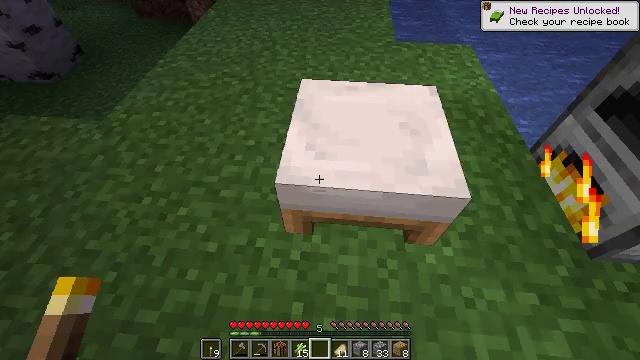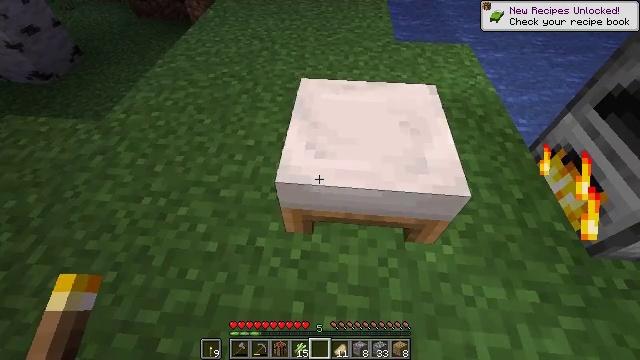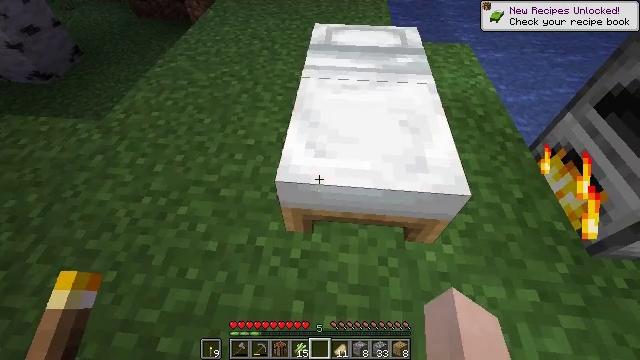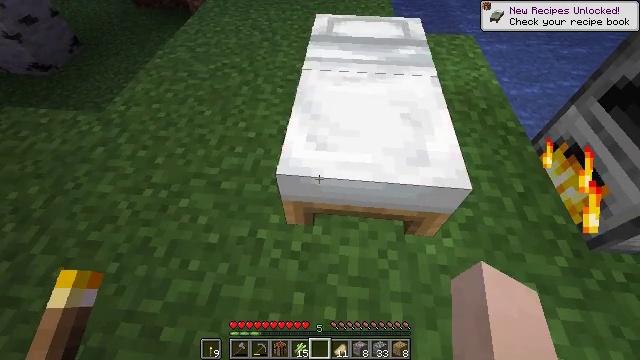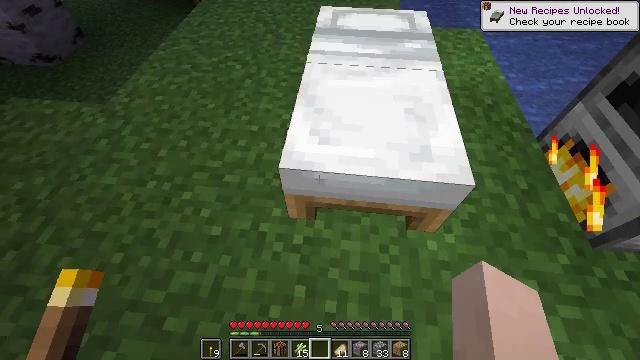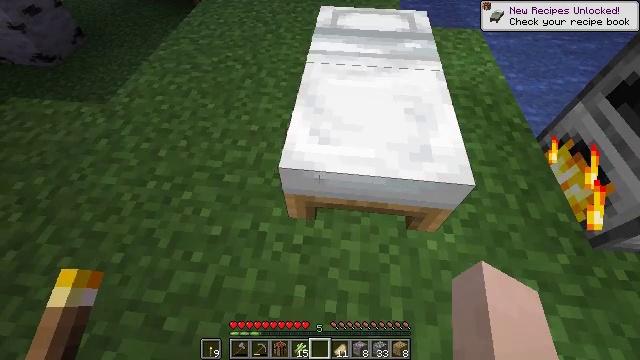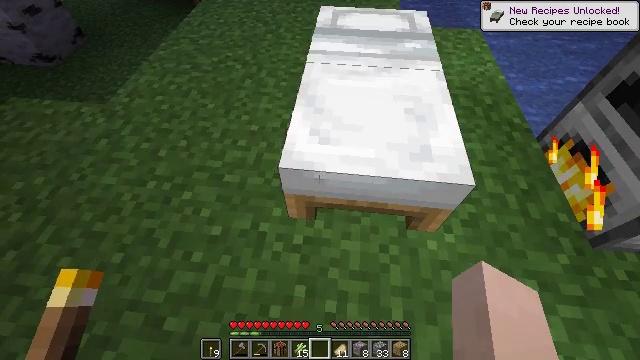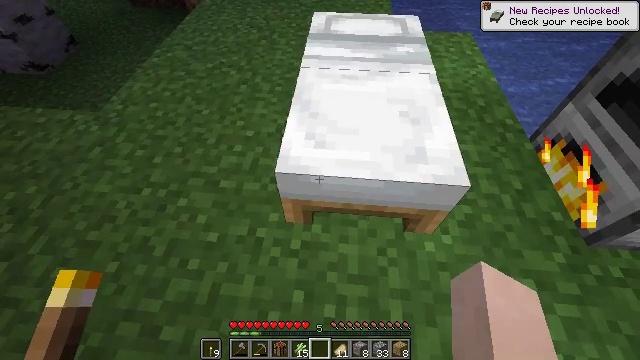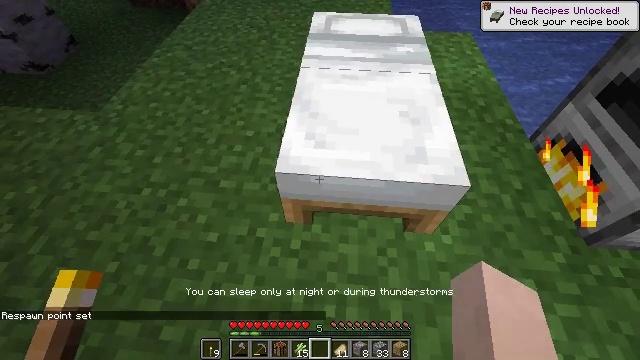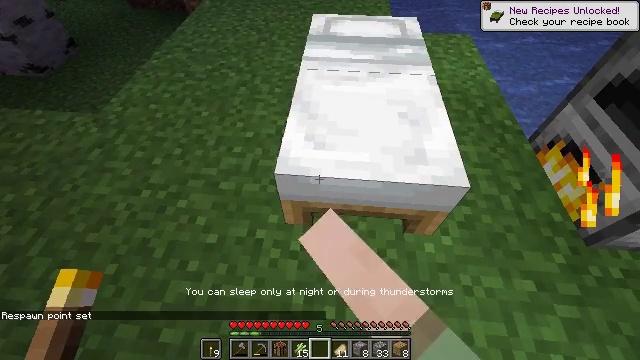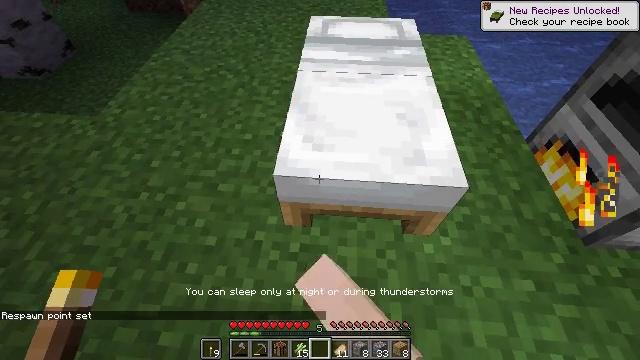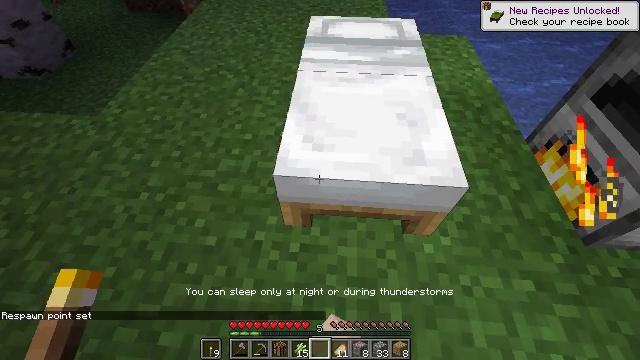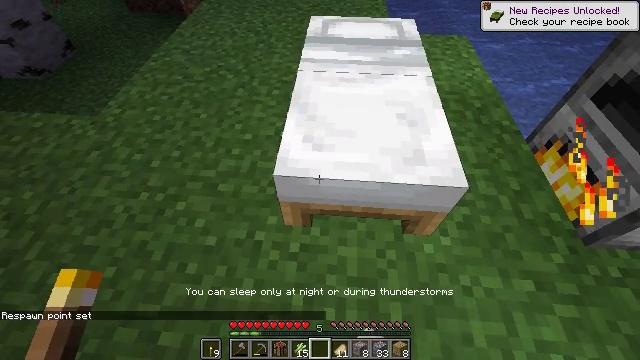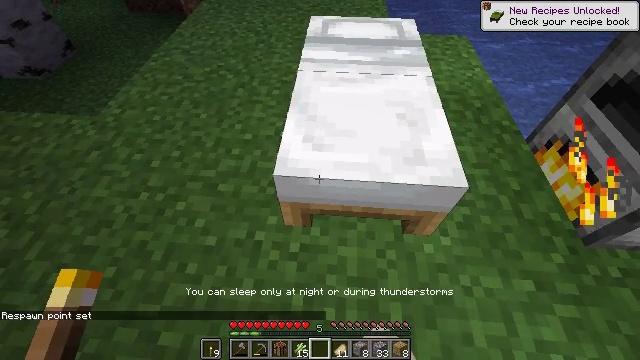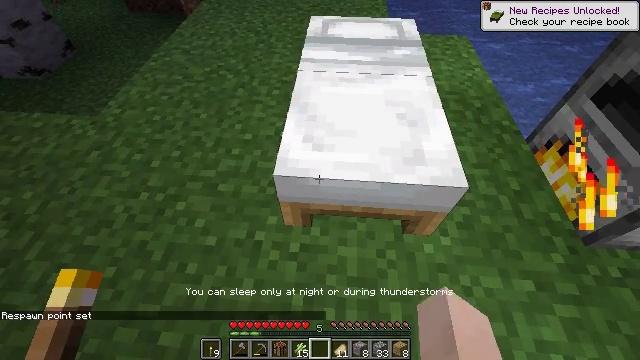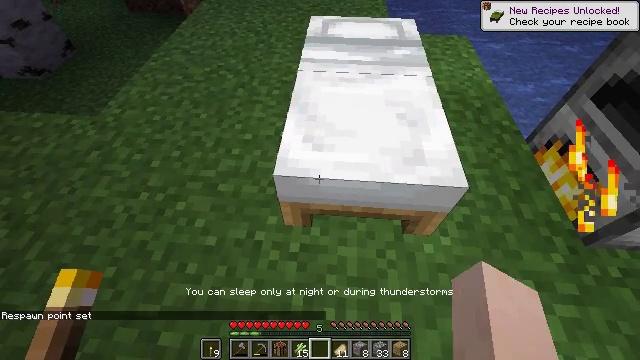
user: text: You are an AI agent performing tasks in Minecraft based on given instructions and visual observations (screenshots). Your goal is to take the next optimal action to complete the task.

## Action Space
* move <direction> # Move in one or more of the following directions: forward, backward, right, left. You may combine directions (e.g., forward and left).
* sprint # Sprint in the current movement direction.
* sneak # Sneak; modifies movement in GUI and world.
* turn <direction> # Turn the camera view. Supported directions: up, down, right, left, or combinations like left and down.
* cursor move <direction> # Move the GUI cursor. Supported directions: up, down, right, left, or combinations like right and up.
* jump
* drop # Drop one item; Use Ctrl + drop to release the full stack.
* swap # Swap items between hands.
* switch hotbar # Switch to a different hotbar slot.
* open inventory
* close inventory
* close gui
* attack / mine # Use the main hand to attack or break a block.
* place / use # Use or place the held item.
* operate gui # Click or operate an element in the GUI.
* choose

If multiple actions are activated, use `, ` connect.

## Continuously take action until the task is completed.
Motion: motion action
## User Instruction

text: Mine a lily of the valley.
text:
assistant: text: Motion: no_op
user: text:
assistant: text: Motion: no_op
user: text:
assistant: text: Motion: turn down, use / place
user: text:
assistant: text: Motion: turn down, use / place
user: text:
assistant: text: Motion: use / place
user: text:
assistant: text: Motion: no_op
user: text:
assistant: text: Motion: turn right
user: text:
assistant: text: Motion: no_op
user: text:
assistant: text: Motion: no_op
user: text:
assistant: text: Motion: no_op
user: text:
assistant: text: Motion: no_op
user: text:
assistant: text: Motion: no_op
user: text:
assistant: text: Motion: no_op
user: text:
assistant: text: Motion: no_op
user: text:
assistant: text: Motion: no_op
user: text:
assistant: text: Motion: no_op
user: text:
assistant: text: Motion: no_op
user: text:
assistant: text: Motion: no_op
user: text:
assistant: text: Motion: turn right and up
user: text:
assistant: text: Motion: turn right and up
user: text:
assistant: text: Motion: turn right and up
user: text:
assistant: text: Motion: turn left and up
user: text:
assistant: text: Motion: turn left and up
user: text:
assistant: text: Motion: turn left and down
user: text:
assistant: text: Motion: turn left
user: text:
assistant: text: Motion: turn left
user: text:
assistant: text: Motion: no_op
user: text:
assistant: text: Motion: turn left, switch to hotbar 1
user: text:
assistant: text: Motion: switch to hotbar 1
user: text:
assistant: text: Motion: switch to hotbar 1